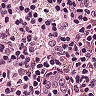
Metastatic tissue present: no